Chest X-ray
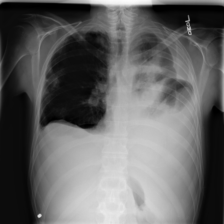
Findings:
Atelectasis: negative
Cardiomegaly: negative
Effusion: positive
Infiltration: negative
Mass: positive
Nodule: positive
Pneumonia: negative
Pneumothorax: negative
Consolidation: negative
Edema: negative
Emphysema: negative
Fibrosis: negative
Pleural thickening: negative
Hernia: negative